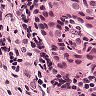
Metastatic tissue present: yes